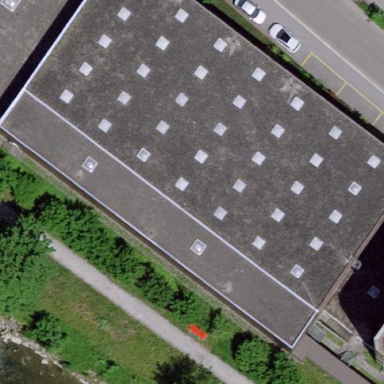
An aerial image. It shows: Warehouse.